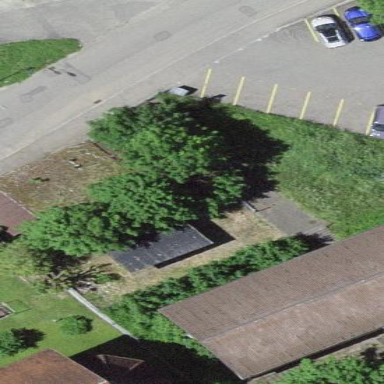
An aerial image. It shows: Garage.